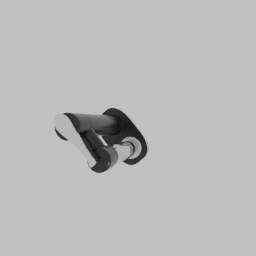
Label: appliances